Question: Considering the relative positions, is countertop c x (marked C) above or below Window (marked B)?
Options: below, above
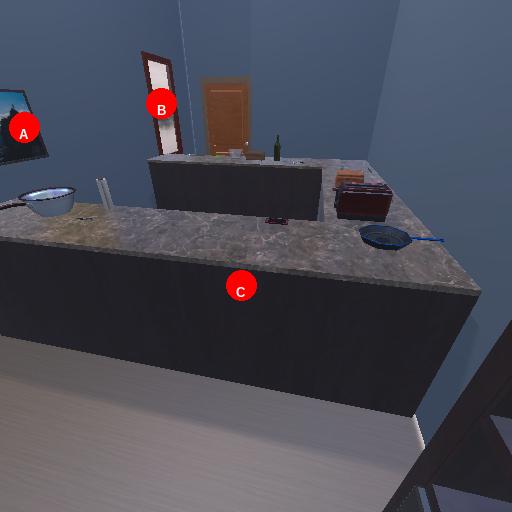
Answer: below